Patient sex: F
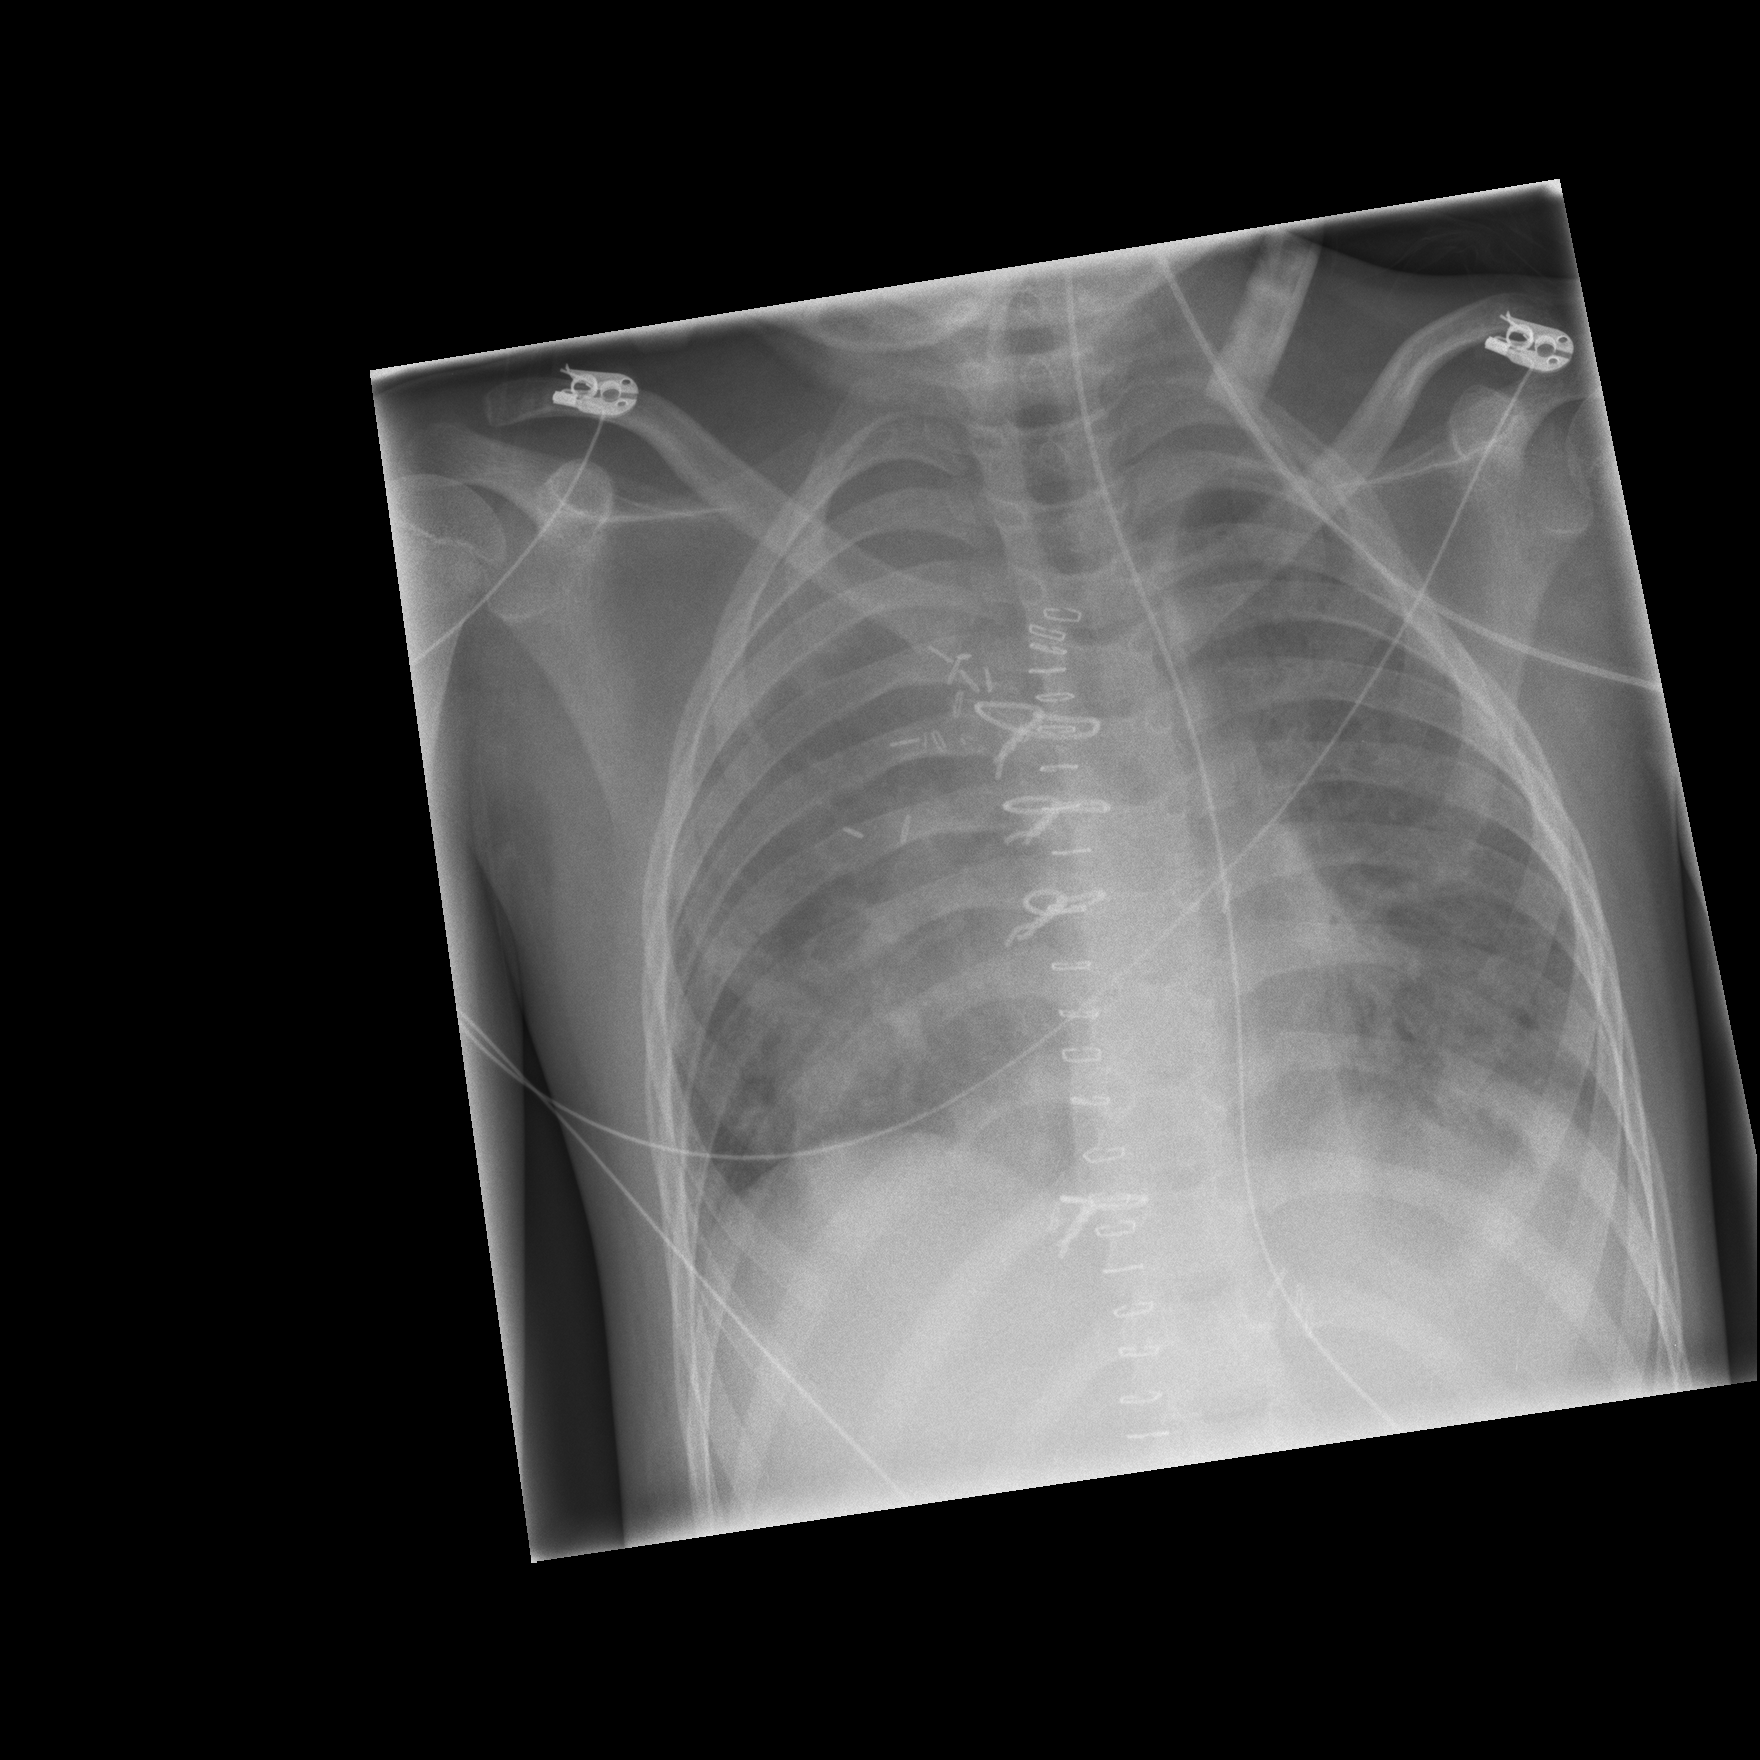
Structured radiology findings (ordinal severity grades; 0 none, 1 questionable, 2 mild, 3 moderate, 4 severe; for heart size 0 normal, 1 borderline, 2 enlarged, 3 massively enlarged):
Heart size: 1
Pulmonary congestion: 2
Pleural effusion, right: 0
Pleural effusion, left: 1
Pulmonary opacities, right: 2
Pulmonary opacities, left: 2
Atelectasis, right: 0
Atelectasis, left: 2